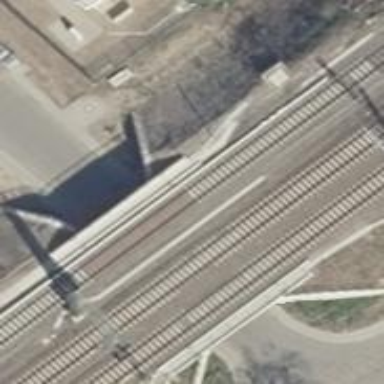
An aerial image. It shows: Bridge for the electrified light rail.